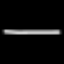
Label: line